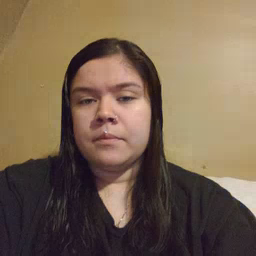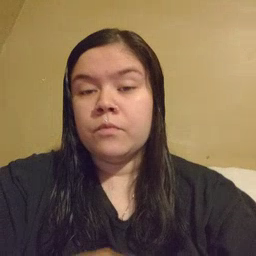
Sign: frenchfries